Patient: sex M, age 52
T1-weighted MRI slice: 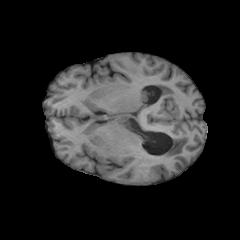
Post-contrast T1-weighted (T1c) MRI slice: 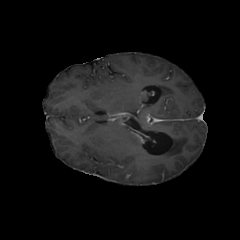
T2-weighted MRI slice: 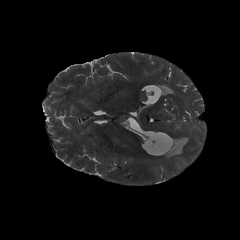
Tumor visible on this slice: yes
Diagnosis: Glioblastoma, IDH-wildtype
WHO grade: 4